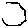
Label: hexagon